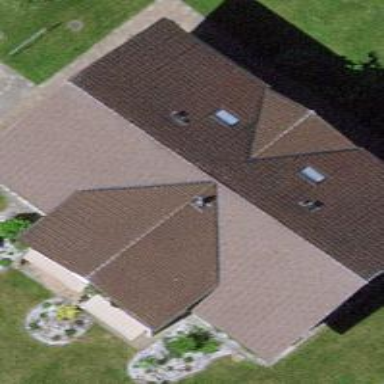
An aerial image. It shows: Residential building with gabled roof.